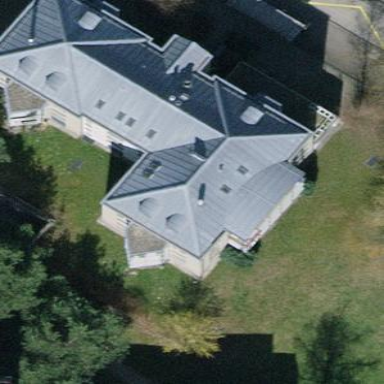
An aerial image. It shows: Apartments building with tiled roof.